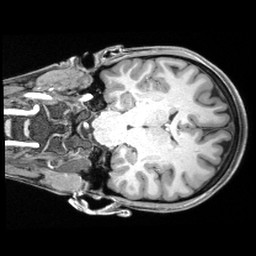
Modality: T1w
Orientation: coronal
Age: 21
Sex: female
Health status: healthy
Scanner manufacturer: siemens
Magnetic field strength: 3 T
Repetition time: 2.4 s
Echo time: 0.00194 s